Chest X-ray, PA view. Patient: 51 years old, sex F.
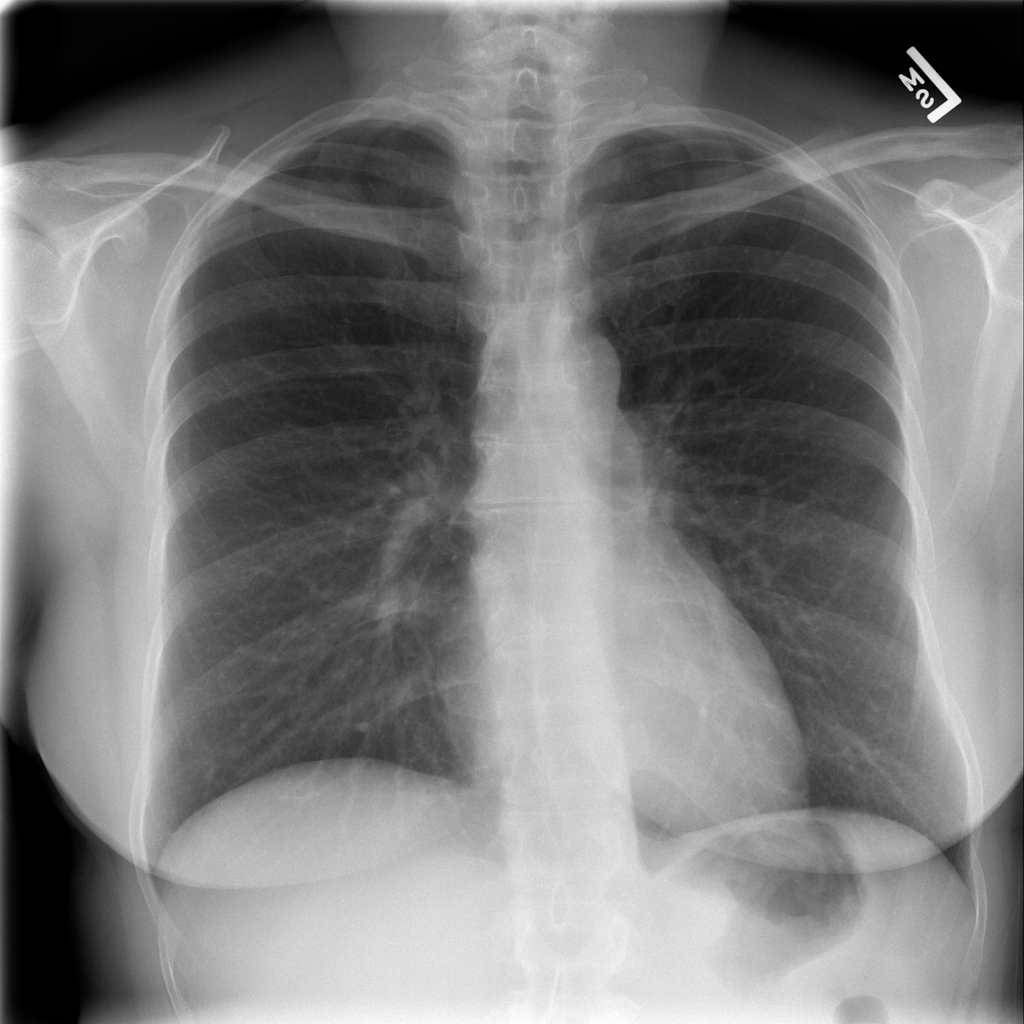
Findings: No Finding